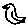
Label: bird